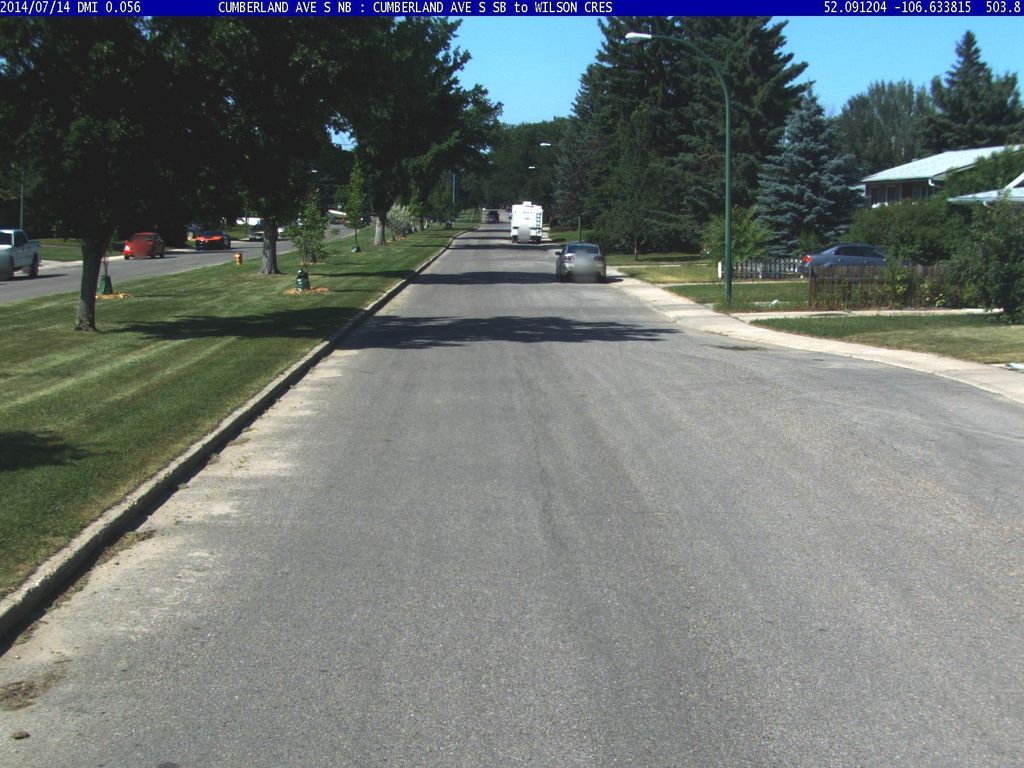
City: saskatoon